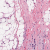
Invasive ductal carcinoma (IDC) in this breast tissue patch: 1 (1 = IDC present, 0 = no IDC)